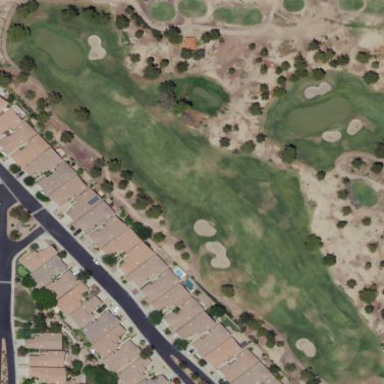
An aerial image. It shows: Rough grassy area used for golf.